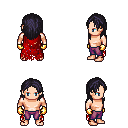
a pixel art fantasy rpg character, male body template, human, light skin, red tattered cape, magenta pants, raven long hairstyle, gold gloves, four views (front, back, left, right), 2x2 character sprite sheet, small pixel art, hard edges, no anti-aliasing